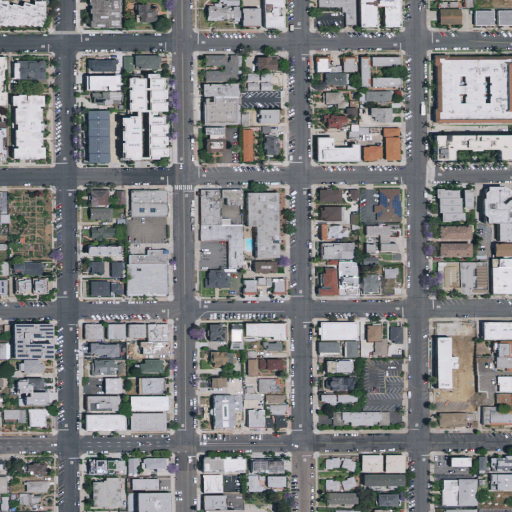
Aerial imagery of mountain in California named Hob Nob Hill containing high intensity development, medium intensity development, and low intensity development